Question: I have a parts list with competitor pricing. One part number brings multiple brands up with the location of the company.
As you can see from the picture, I have part numbers for one item with three companies. I want to sort by part type. So for example I want to list only the brake pads. When I do this the blanks get sent to the bottom, but the blanks are not really blanks because they have additional info with them for that part number.
'''
Column 1 | Column 2 | Column 3 | Column 4 | Column 5 | Column 6 | Column 7
Part No | Company A | Price | Company B | Price | Company C | Price
<PHONE> | Brand A | $5 | Brand A | $5 | Brand A | $5
(BLANK) | Brand b | $8 | Brand b | $8 | Brand b | $8
'''
I have tried to use a helper column, but I have 1,000+ rows.
Does anyone know if you can link or have a relationship between two+ rows?
I hope you understand and if not. I can try to explain better.

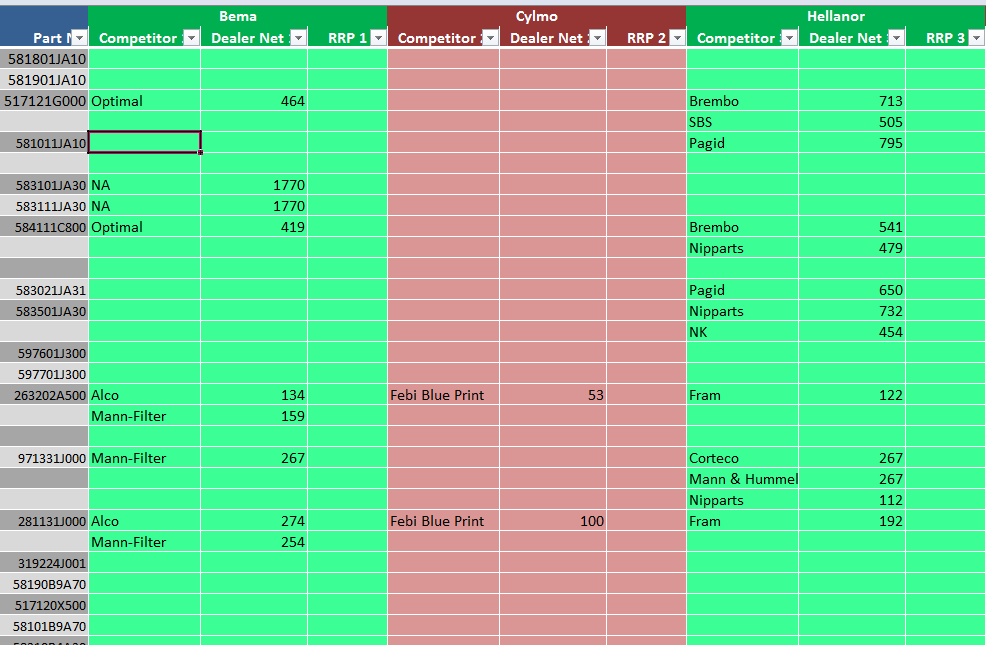
Answer: I asume that a "blank" in PartNo means "take the PartNo from the cell above" ...
In order to normalize the PartNo (= get rid of the blanks) use another PartNo-Normalized column (e.g. '[K:K]') and normalize as following:
'''
K1 ="PartNo-Normalized"
K2:Kxx =IF(A2<>"",A2,K1)
'''
Next convert all formulas in '[K:K]' into values (Copy / PasteAs - Values) before sorting ... as a sort operation will destroy the calculated values.
After conversion to values it's save to sort, and you may create a filter on that column.
Depending on how well organized your data is, it might be a good idea to add one more column and fill it with 1, 2, 3, 4, 5 ... before any sorting so you can restore the original sort order just in case something nasty happens.